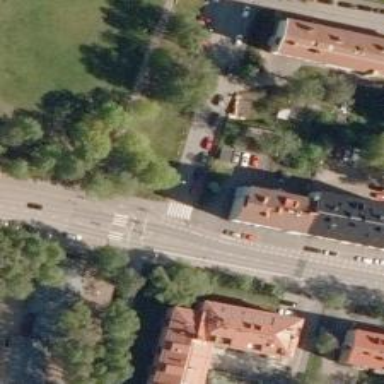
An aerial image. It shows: Secondary road with separate asphalt sidewalk.